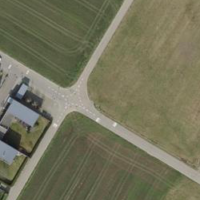
EUNIS habitat code: 52
Species observed at this site:
Lamium galeobdolon